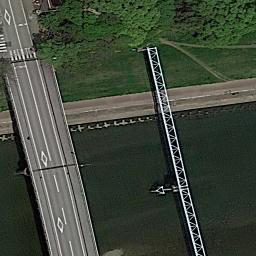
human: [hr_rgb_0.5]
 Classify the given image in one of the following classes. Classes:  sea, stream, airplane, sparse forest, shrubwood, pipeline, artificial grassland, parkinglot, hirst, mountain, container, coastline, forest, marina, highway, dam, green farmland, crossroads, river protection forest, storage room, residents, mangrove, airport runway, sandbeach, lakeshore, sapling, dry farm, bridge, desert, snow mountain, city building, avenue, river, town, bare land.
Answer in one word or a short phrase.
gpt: bridge